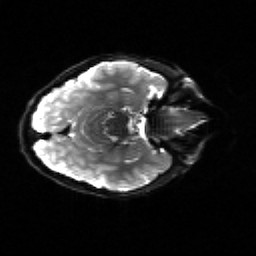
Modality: sbref
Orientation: axial
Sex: male
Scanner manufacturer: siemens
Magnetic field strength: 3 T
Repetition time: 5 s
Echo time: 0.071 s